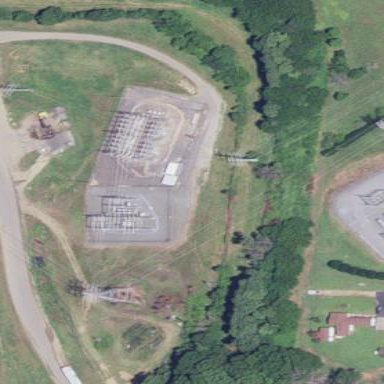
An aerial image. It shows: Power substation with fence around it. The substation is used for switching.